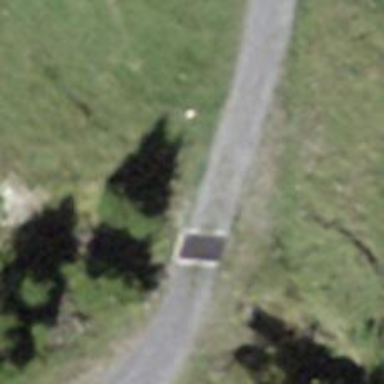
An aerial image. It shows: Cattle grid.